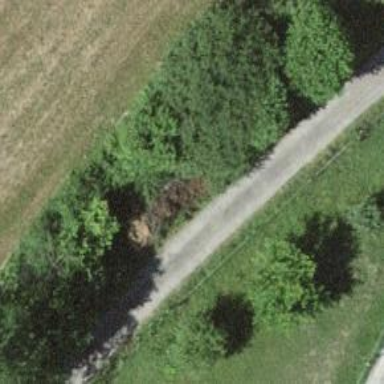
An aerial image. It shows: Paved track road with grade1 track type.